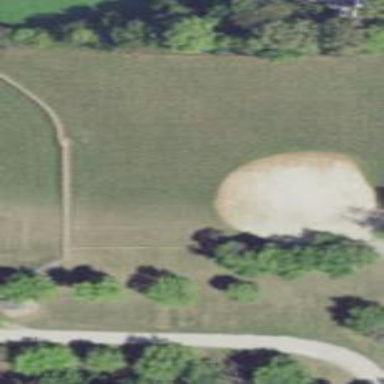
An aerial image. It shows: Baseball pitch for leisure land.